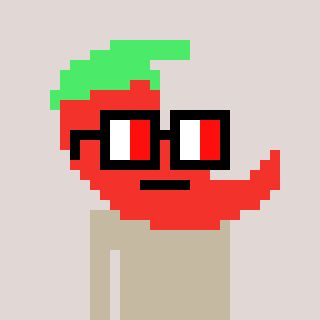
a pixel art character with square glasses with black frames and red eyes, a chilli-shaped head and a yellow-colored body on a warm background